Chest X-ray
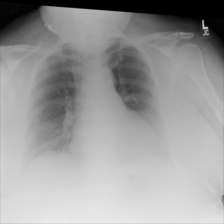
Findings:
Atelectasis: negative
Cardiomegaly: negative
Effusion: negative
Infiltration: negative
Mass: negative
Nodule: negative
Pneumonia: negative
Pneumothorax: negative
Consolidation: negative
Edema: negative
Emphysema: negative
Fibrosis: negative
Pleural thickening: negative
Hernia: negative